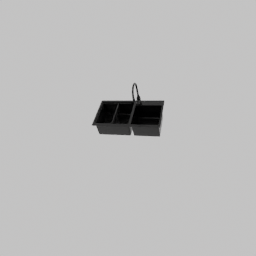
Label: appliances